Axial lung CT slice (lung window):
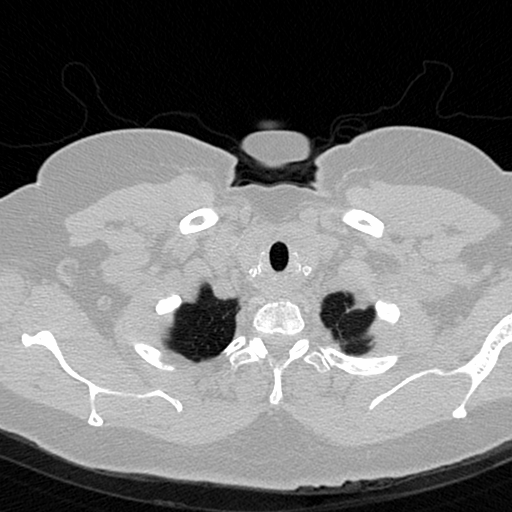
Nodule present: no